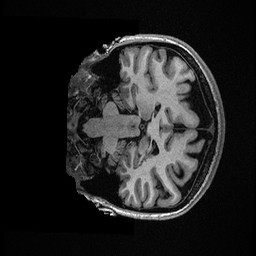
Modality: T1w
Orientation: coronal
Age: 36
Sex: female
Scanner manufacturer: ge
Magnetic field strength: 3 T
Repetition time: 0.006952 s
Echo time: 0.00292 s